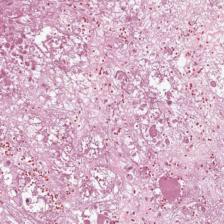
Label: Non-Viable-Tumor